Field crop: maize
Growth stage: 2
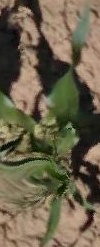
Species: maize